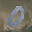
Label: 0